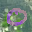
Label: 0